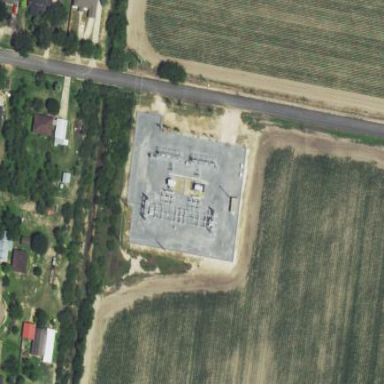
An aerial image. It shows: Distribution level power substation enclosed by fence.